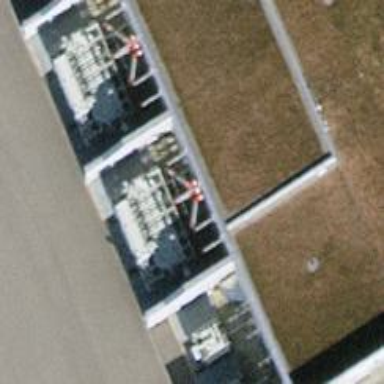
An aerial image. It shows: Outdoor transformer.